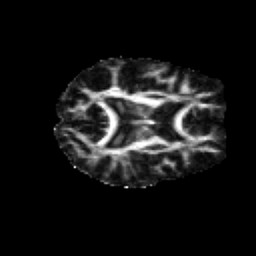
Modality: FA
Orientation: axial
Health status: healthy
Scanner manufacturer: siemens
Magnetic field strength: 3 T
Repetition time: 12 s
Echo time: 0.092 s